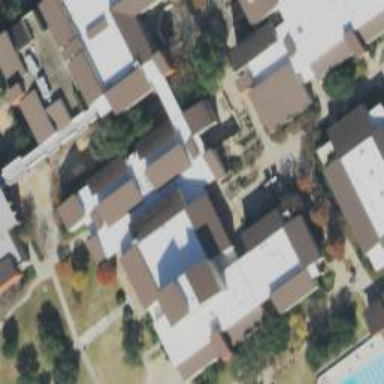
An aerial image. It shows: University building.